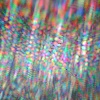
Label: sunburn